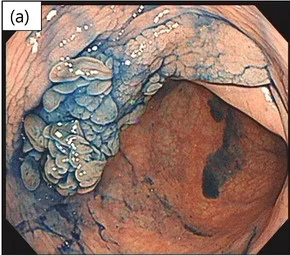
Endoscopic findings of traditional serrated adenoma (TSA) with superficially serrated adenomas (SuSA). (a) Colonoscopy shows a raised lesion with a two-tier raised appearance in the sigmoid colon, consisting of a tall pinecone structure and flattened elevation. Indigo carmine dye spray highlights the nodular surface.
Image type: endoscopy (gi_endoscopy)